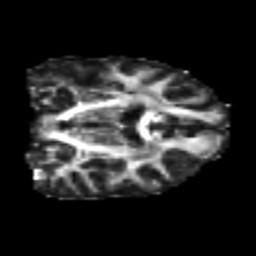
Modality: FA
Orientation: coronal
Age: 50
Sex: male
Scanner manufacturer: siemens
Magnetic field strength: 3 T
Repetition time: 4.999 s
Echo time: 0.07946 s